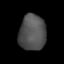
Tissue: lung
Cell type: Fibroblasts
Senescence score: 0.5885
Nuclear area (px): 940
Mean DAPI intensity: 82.081